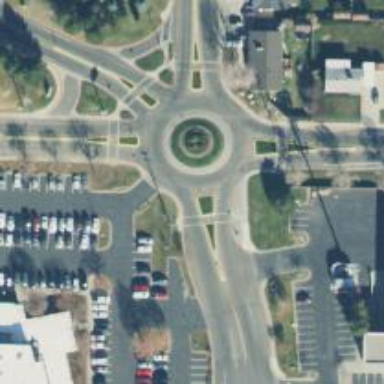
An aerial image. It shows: Tertiary road with asphalt surface leading to roundabout.